Question: I have a 'Form1' as shown in the image bellow. When I click on the 'Open 1st Window' button, it will open the 'Form2'. But I can't go back to 'Form1' to click on the second 'Open 2nd Window' button till I close Form2.

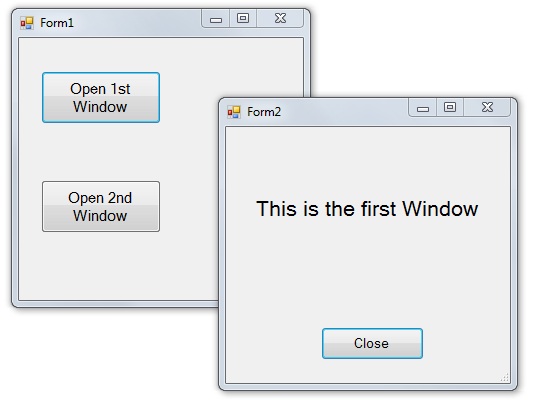
Answer: Probably you are using 'ShowDialog' method.Use 'Show' method instead when you open your second form.'ShowDialog' waits until you close your Form and your program doesn't go to the next line.You can take a look at these question for more details:
- <URL>